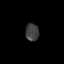
Tissue: lung
Cell type: Epithelial cells
Senescence score: 0.1911
Nuclear area (px): 228
Mean DAPI intensity: 63.855